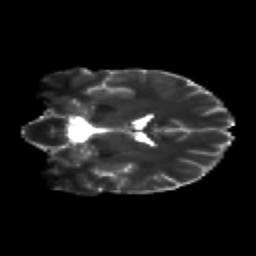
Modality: T2w
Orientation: coronal
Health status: healthy
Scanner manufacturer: siemens
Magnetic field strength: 3 T
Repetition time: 10.6 s
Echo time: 0.092 s